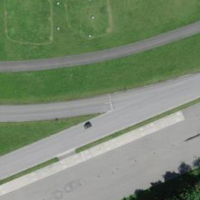
EUNIS habitat code: 53
Species observed at this site:
Ononis spinosa